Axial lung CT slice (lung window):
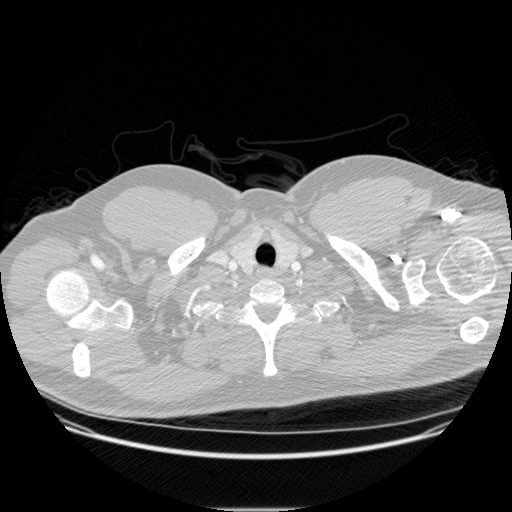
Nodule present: no